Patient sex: M
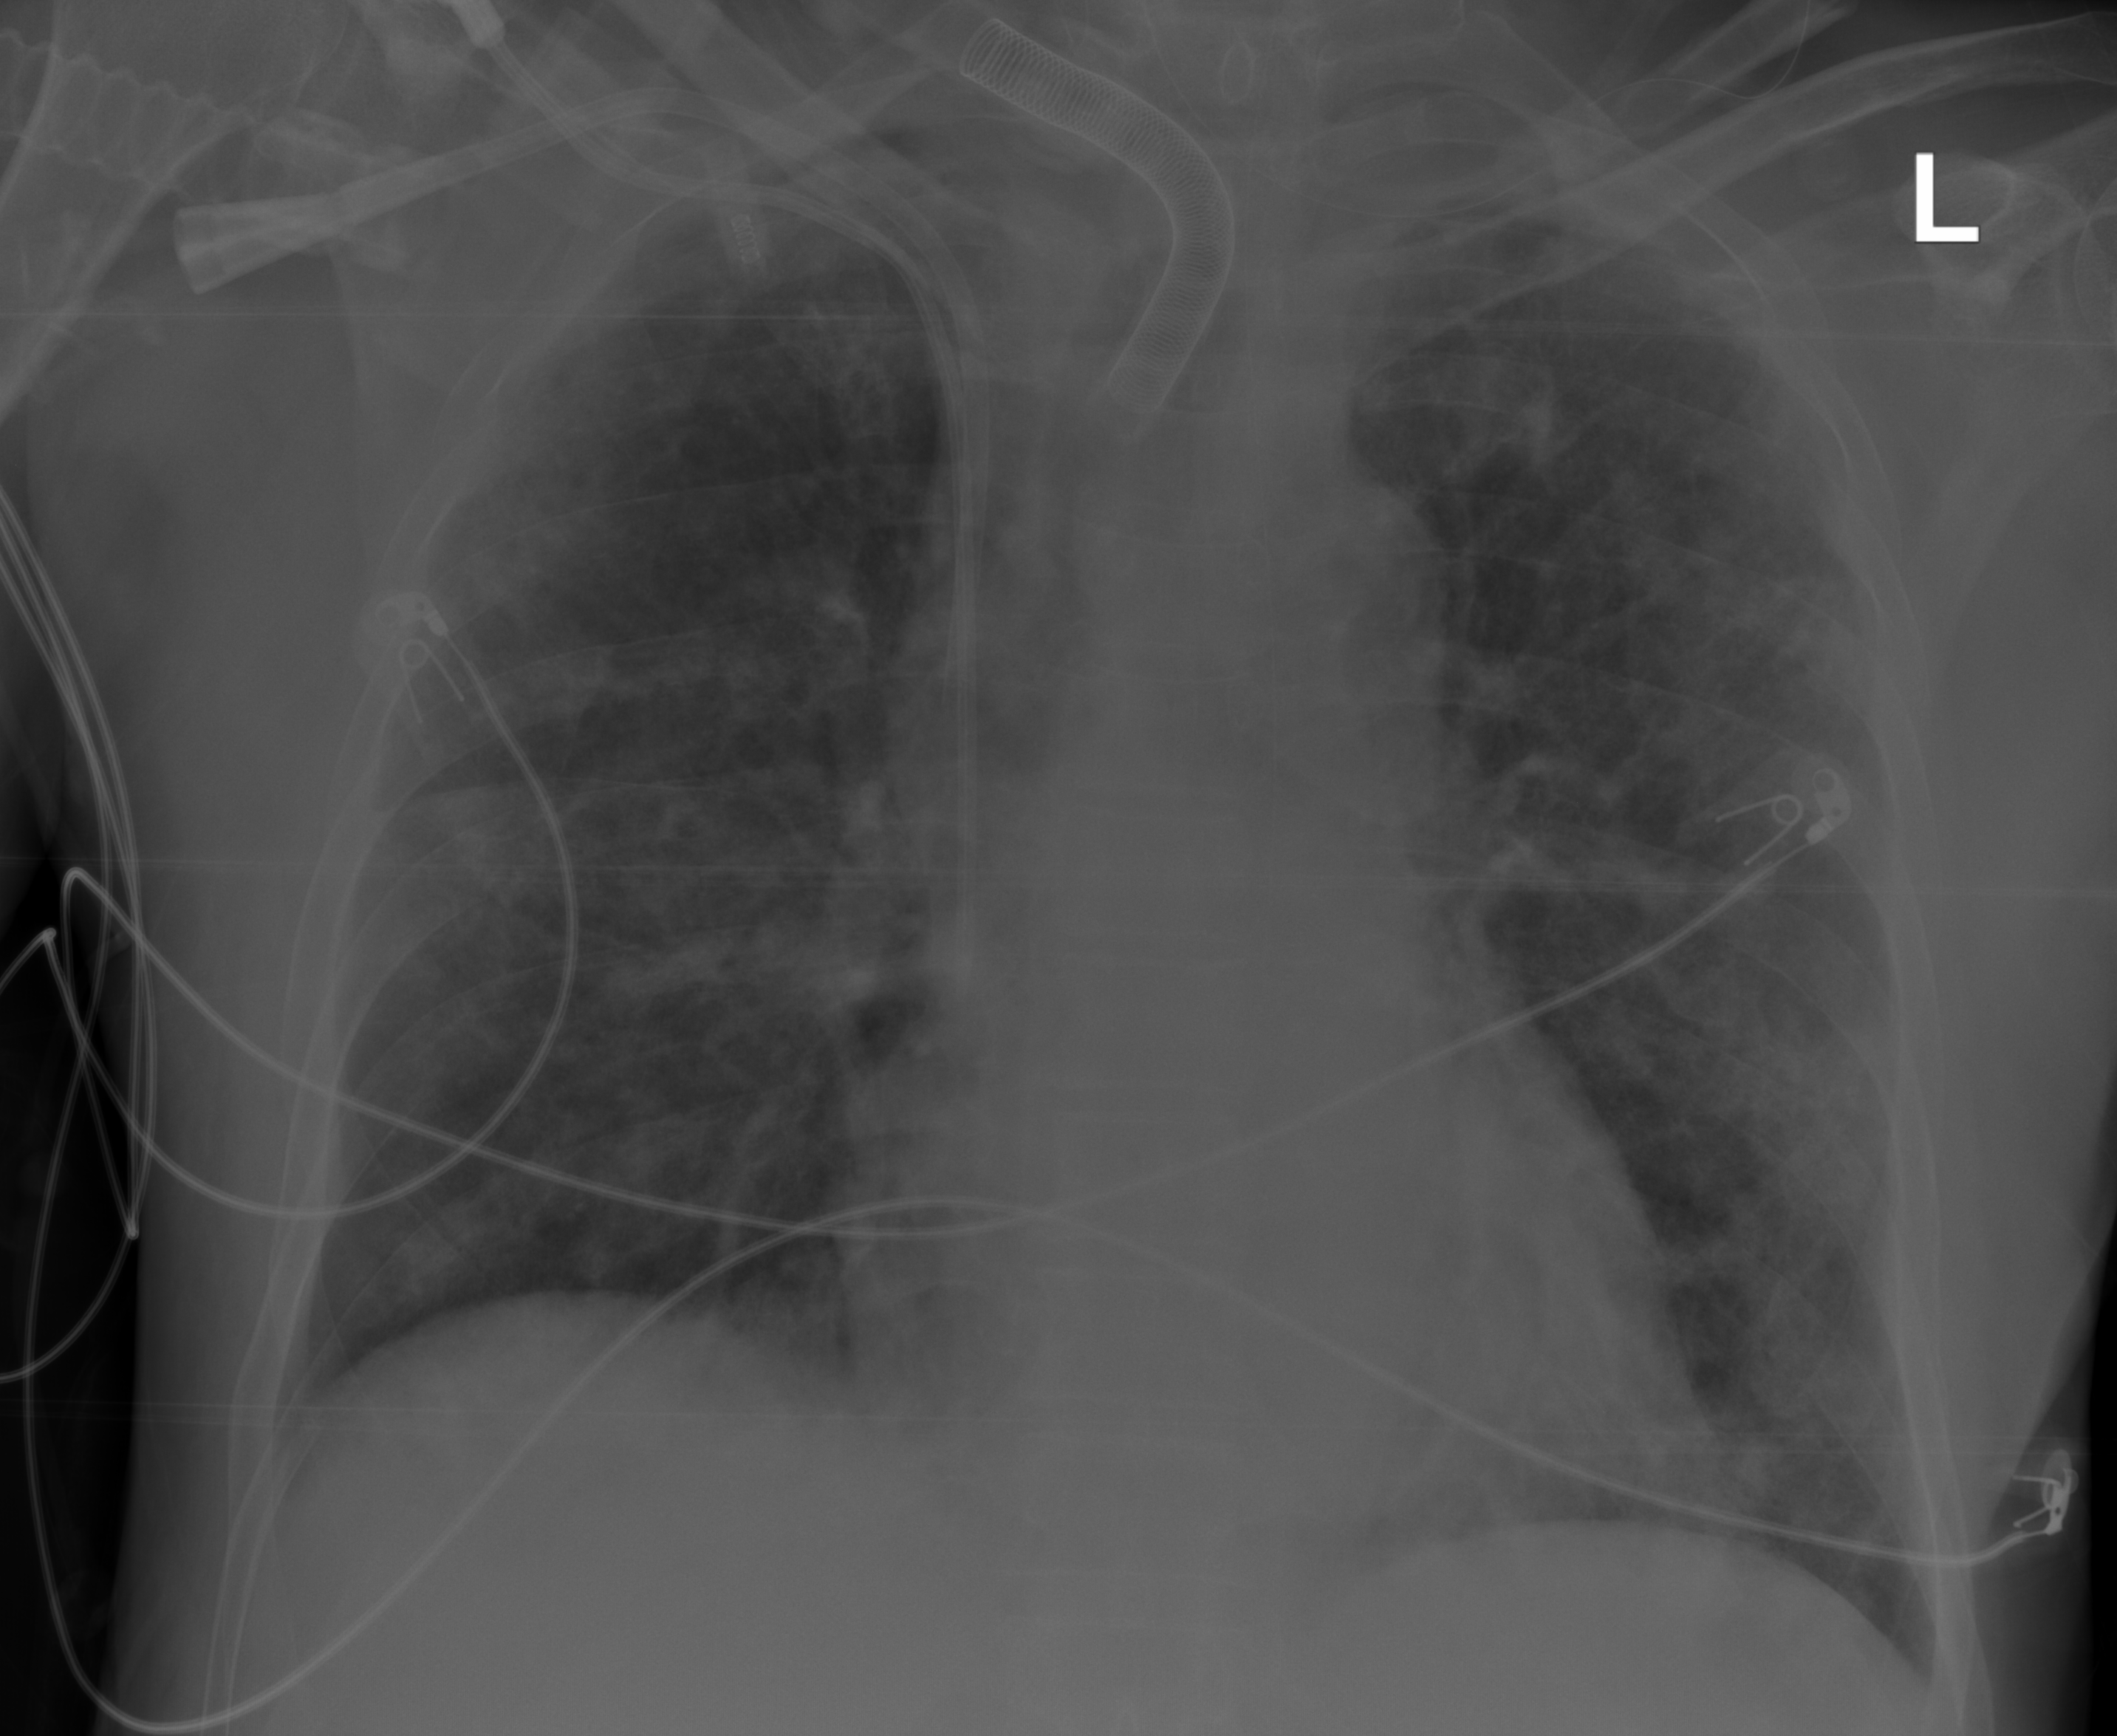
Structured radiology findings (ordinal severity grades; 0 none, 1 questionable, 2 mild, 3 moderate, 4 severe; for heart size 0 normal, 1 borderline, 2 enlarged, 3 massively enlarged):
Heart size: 0
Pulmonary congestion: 0
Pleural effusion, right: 0
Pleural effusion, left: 0
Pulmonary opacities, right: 3
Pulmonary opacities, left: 3
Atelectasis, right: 0
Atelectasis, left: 0